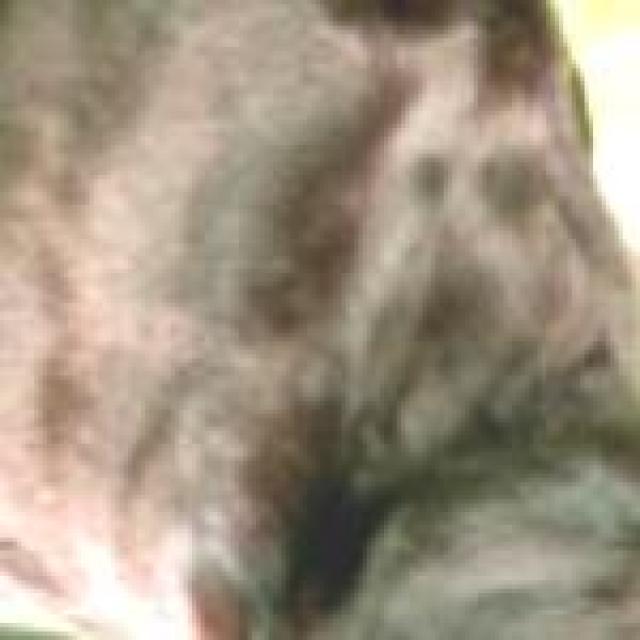
Healthy canine skin — no visible lesions, inflammation, or abnormalities. The skin and coat appear normal.